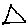
Label: triangle